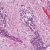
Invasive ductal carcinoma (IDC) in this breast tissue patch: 1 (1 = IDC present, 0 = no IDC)